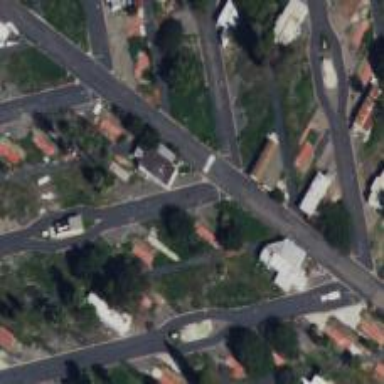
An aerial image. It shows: Residential road.